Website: apple
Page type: customer-info-address
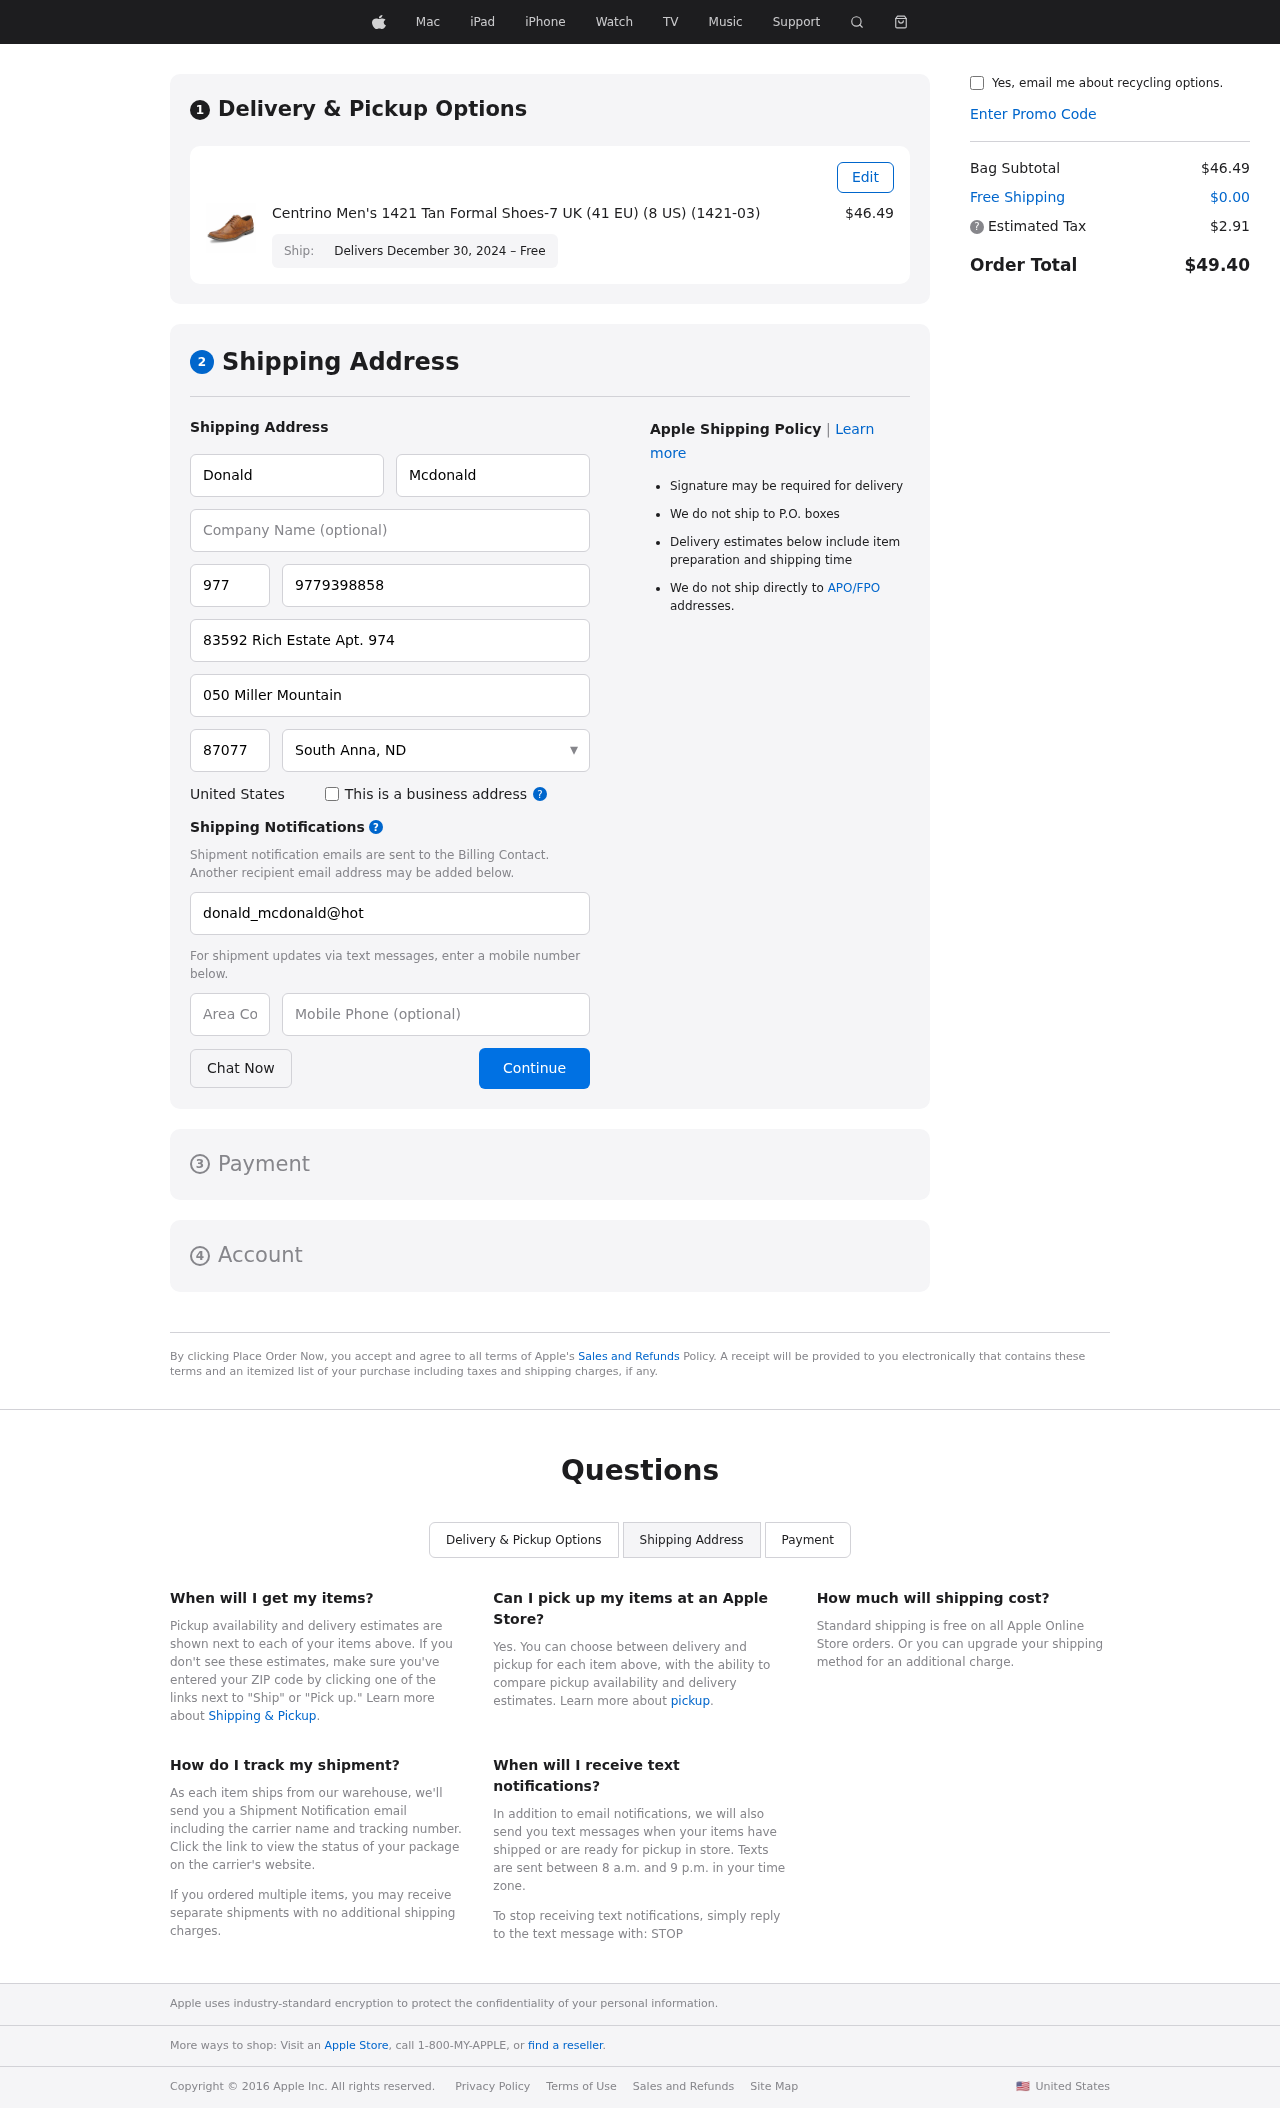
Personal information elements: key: PII_CITY_STATE
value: South Anna, ND
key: PII_COUNTRY
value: United States
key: PII_EMAIL
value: donald_mcdonald@hotmail.com
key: PII_FIRSTNAME
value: Donald
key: PII_LASTNAME
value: Mcdonald
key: PII_PHONE
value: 9779398858
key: PII_PHONE_ALT
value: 4503040894
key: PII_PHONE_ALT_AREA
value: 450
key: PII_PHONE_AREA
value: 977
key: PII_POSTCODE
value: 87077
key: PII_STREET
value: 83592 Rich Estate Apt. 974
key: PII_STREET2
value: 050 Miller Mountain
Product elements: key: PRODUCT1_NAME
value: Centrino Men's 1421 Tan Formal Shoes-7 UK (41 EU) (8 US) (1421-03)
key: PRODUCT1_PRICE
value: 46.49
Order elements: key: ORDER_DELIVERY_DATE
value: Delivers December 30, 2024 – Free
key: ORDER_SUBTOTAL
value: $46.49
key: ORDER_SHIPPING_COST
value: $0.00
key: ORDER_TAX
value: $2.91
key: ORDER_TOTAL
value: $49.40